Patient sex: F
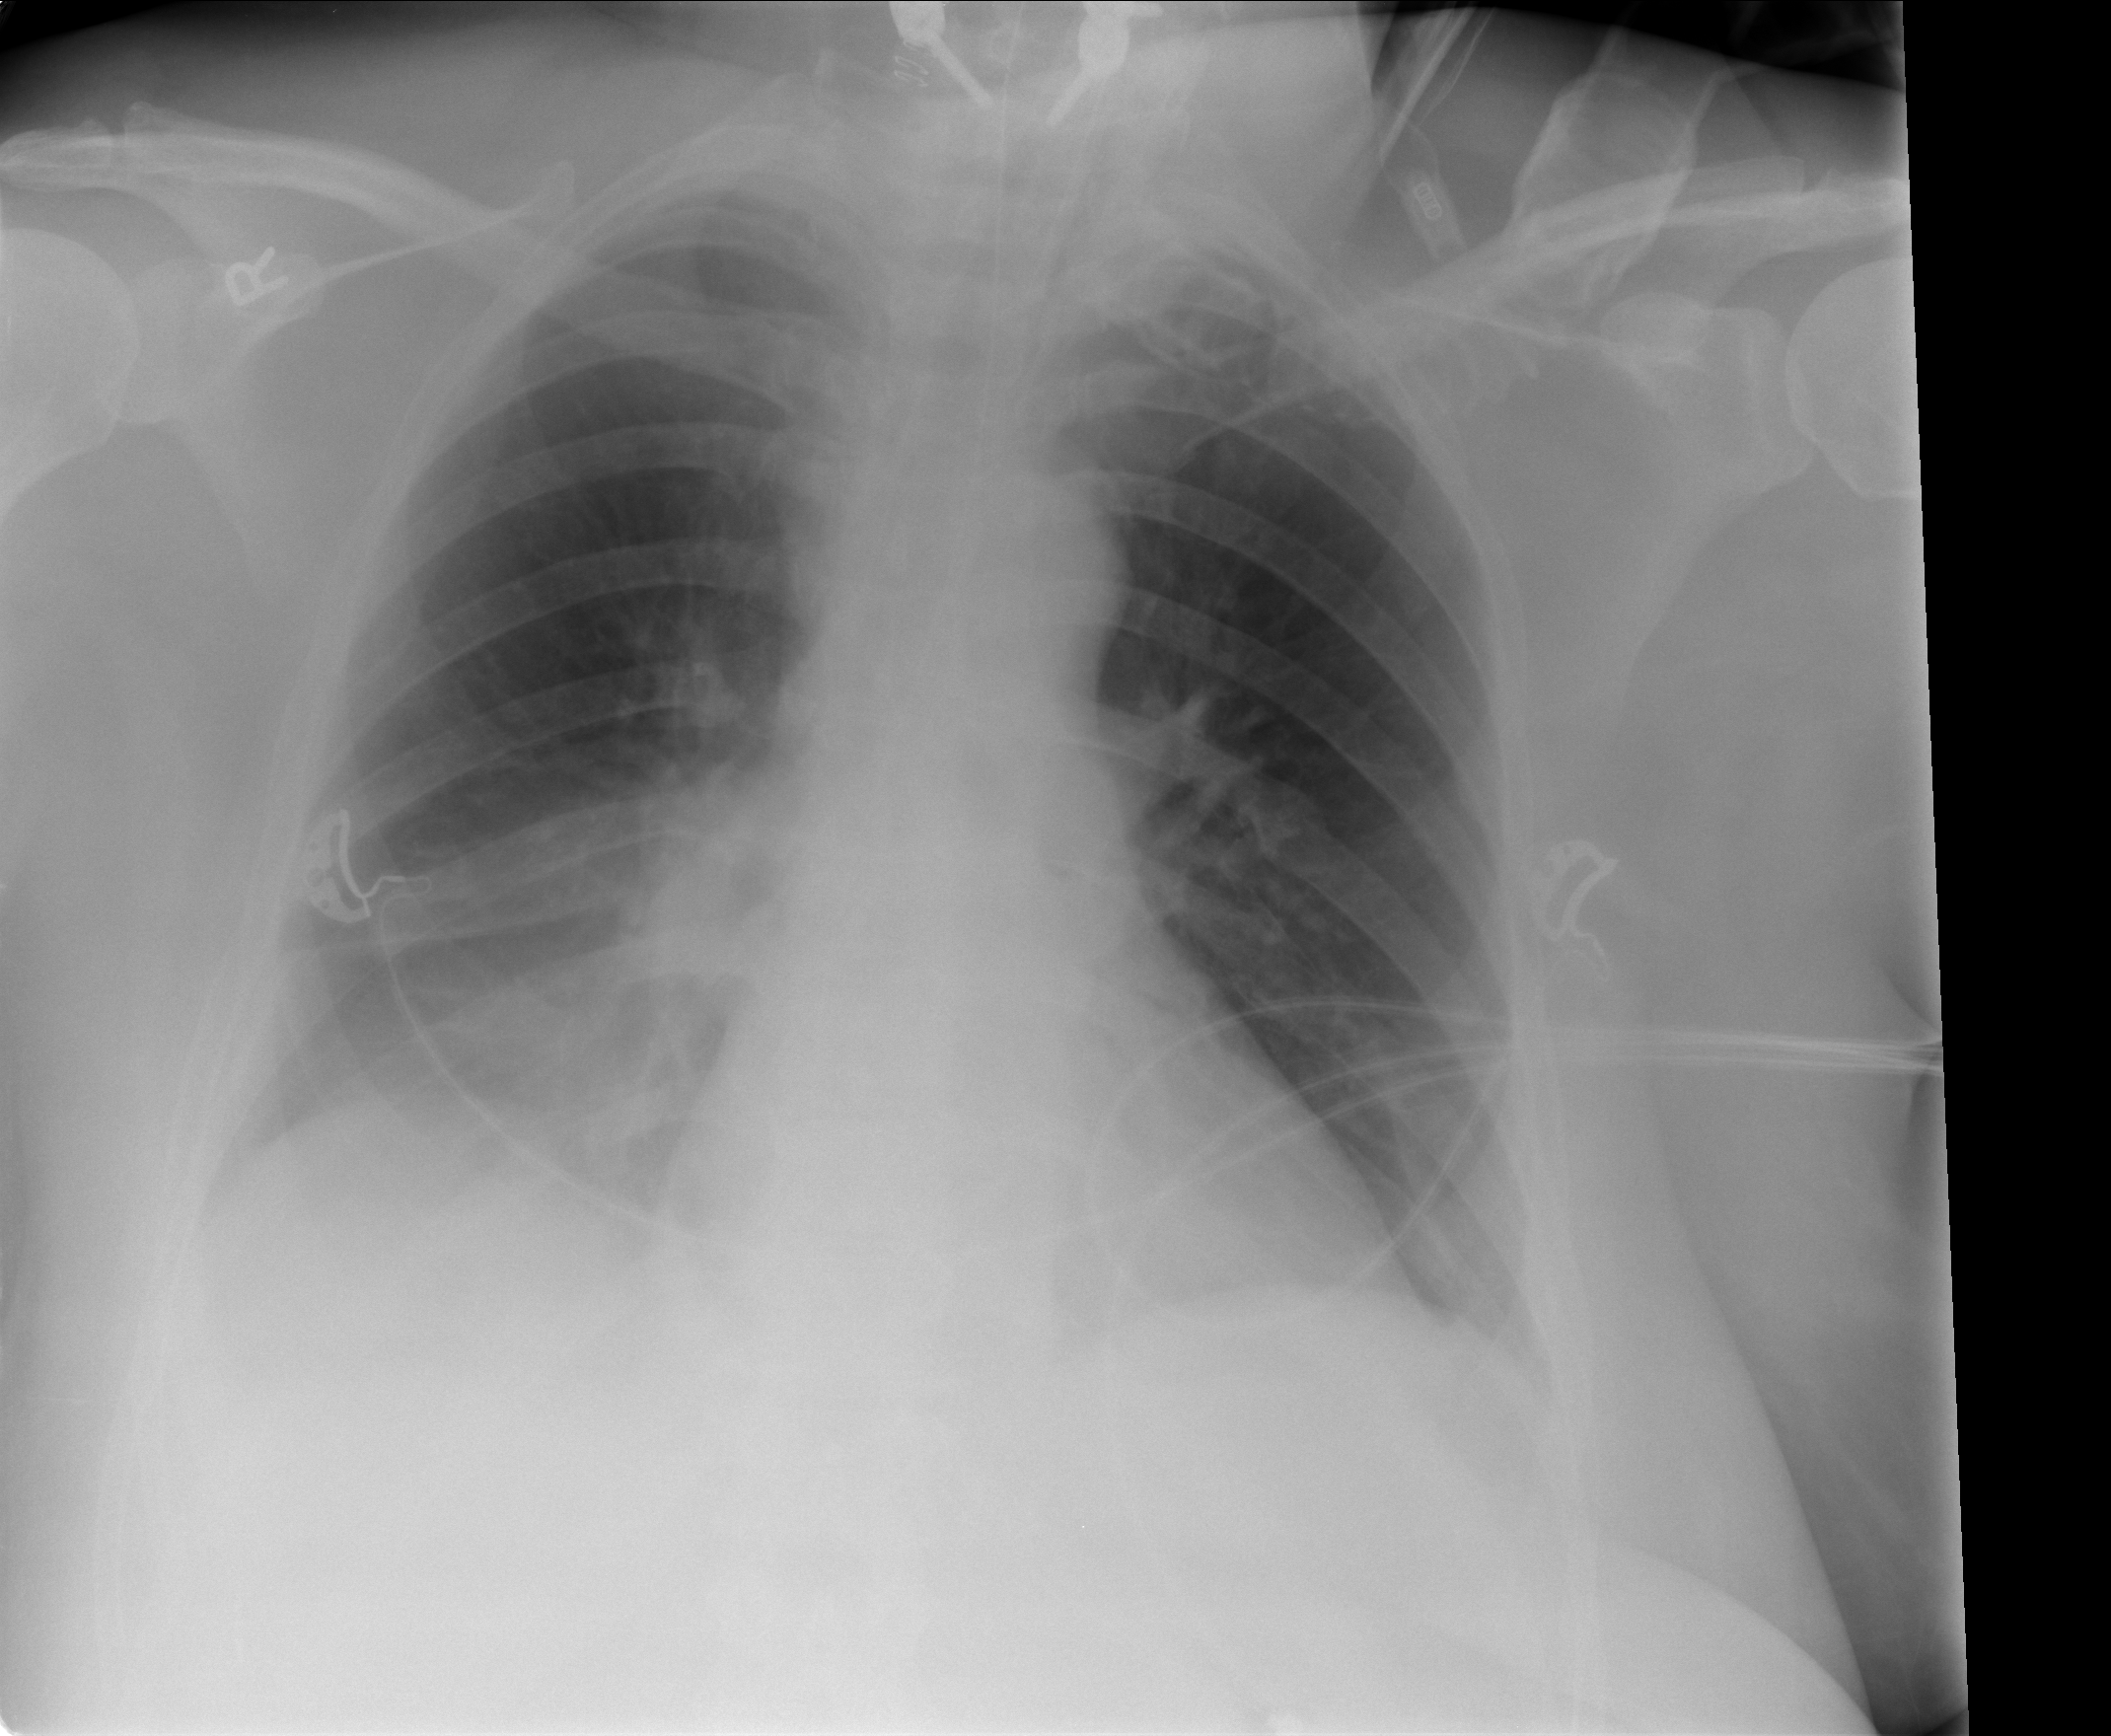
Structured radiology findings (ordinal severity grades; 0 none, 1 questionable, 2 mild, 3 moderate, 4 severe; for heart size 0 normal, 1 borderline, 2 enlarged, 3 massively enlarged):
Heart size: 0
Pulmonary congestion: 0
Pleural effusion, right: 2
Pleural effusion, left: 2
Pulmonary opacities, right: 0
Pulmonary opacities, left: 0
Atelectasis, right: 2
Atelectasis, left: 0